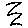
Label: zigzag